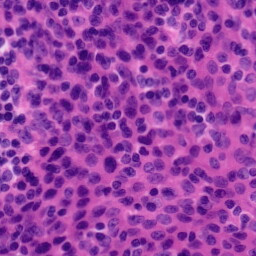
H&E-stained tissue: Tonsil